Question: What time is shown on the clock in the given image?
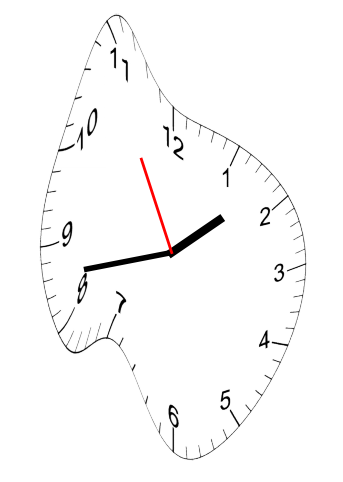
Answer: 01:42:55